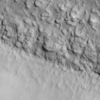
Label: not_dusty